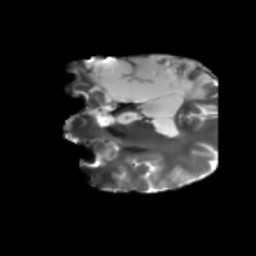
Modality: T2w
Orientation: coronal
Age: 40
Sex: male
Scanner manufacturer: siemens
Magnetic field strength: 3 T
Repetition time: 5.25 s
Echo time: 0.08 s